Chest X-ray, AP view. Patient: 22 years old, sex M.
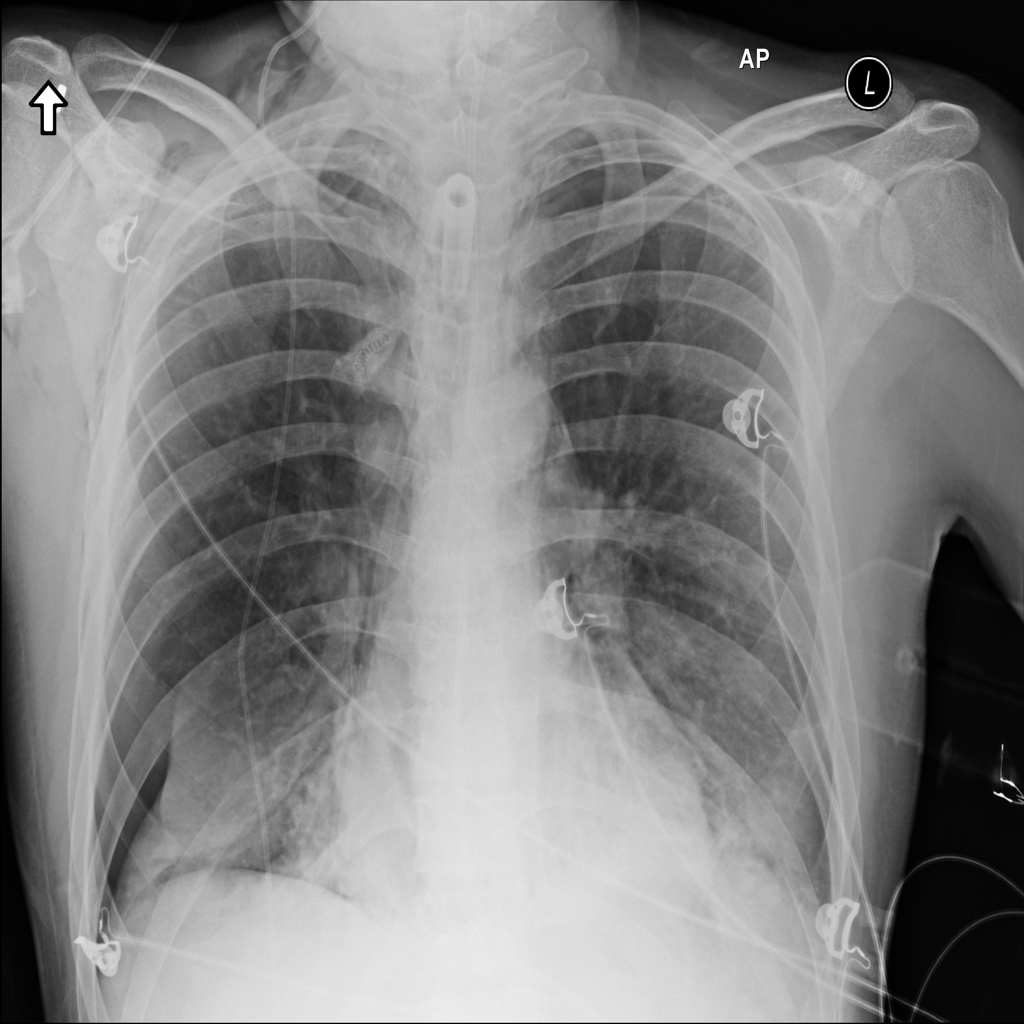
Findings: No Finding